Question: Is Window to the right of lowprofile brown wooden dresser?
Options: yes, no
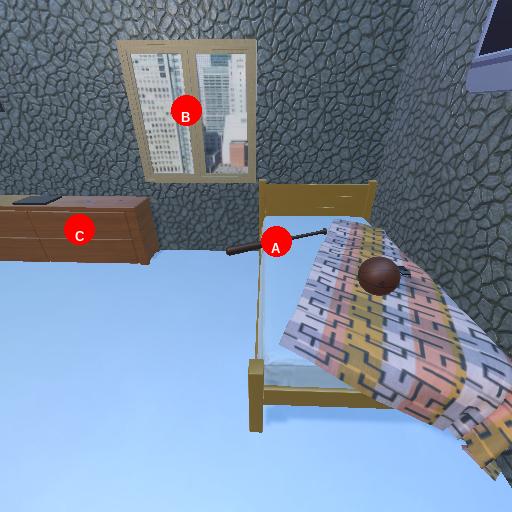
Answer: yes